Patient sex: F
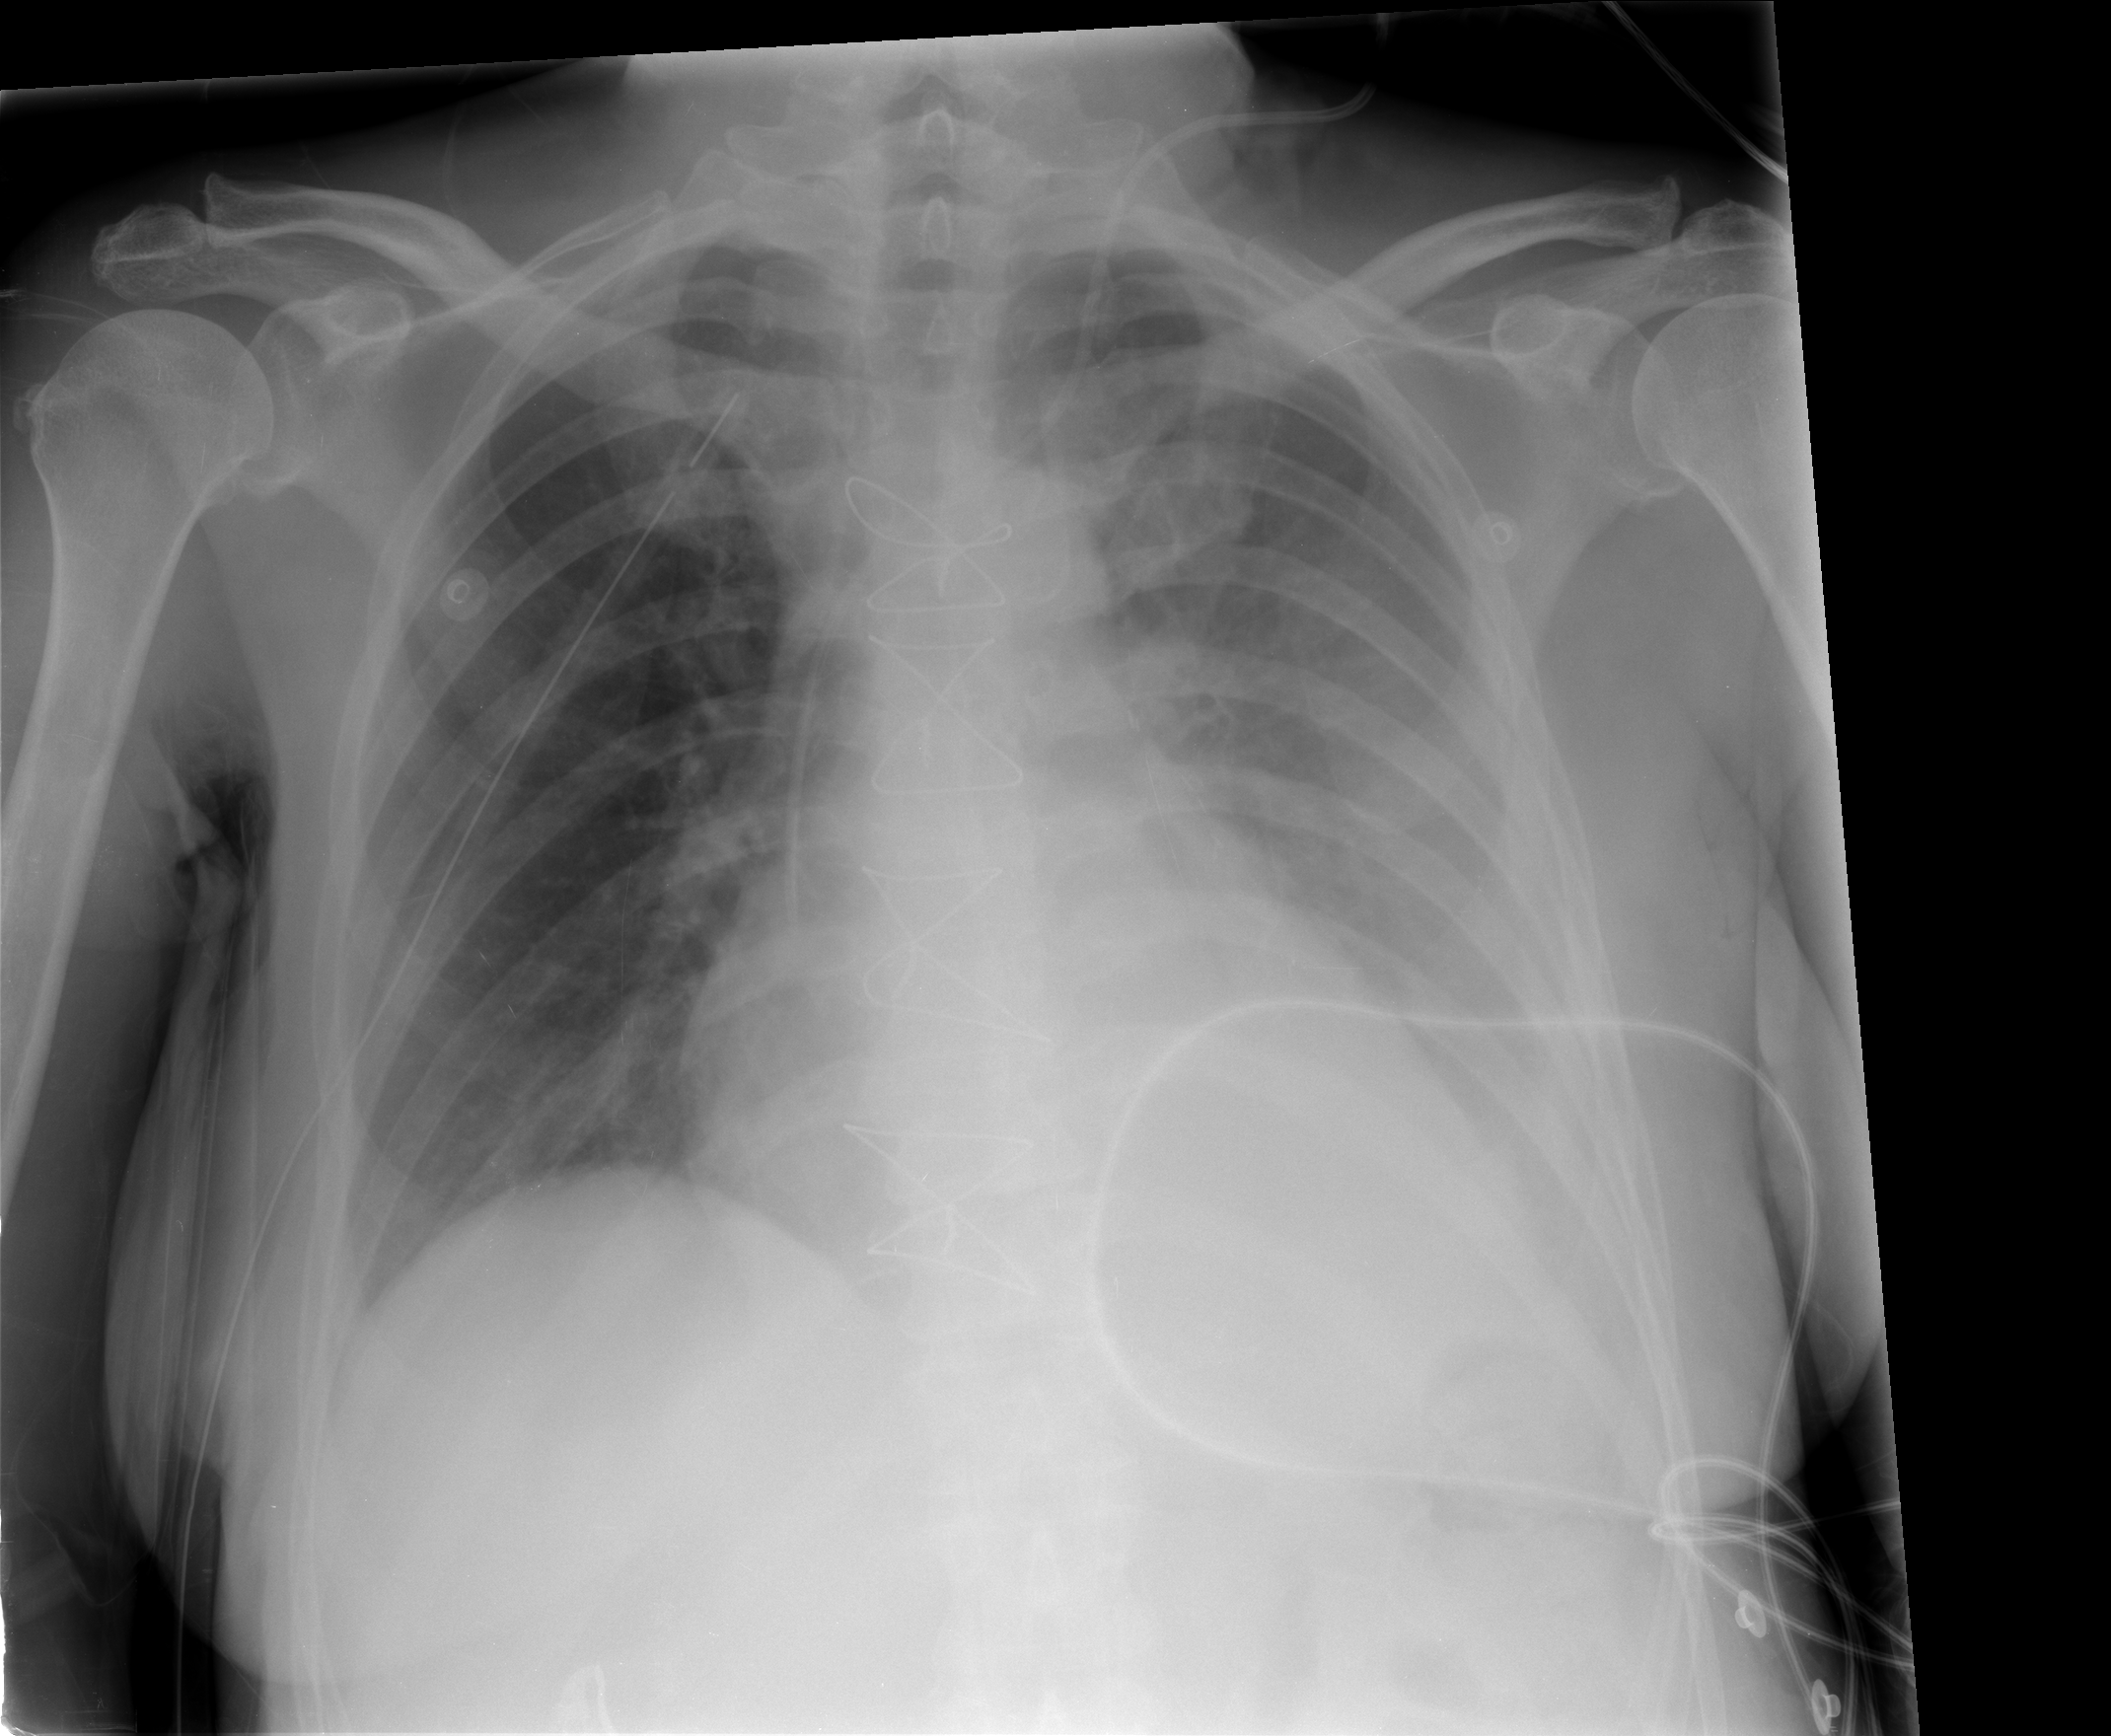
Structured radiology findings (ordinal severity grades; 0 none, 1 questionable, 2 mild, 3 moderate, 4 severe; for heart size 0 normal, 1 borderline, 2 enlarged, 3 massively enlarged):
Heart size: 2
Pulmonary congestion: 2
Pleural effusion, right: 0
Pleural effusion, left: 2
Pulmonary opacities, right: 0
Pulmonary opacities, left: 0
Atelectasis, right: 0
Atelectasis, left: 2